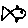
Label: fish